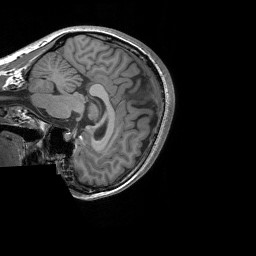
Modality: T1w
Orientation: sagittal
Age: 23
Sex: female
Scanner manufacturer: siemens
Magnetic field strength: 3 T
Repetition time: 1.8 s
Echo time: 0.00252 s